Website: lowes
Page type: billing-address
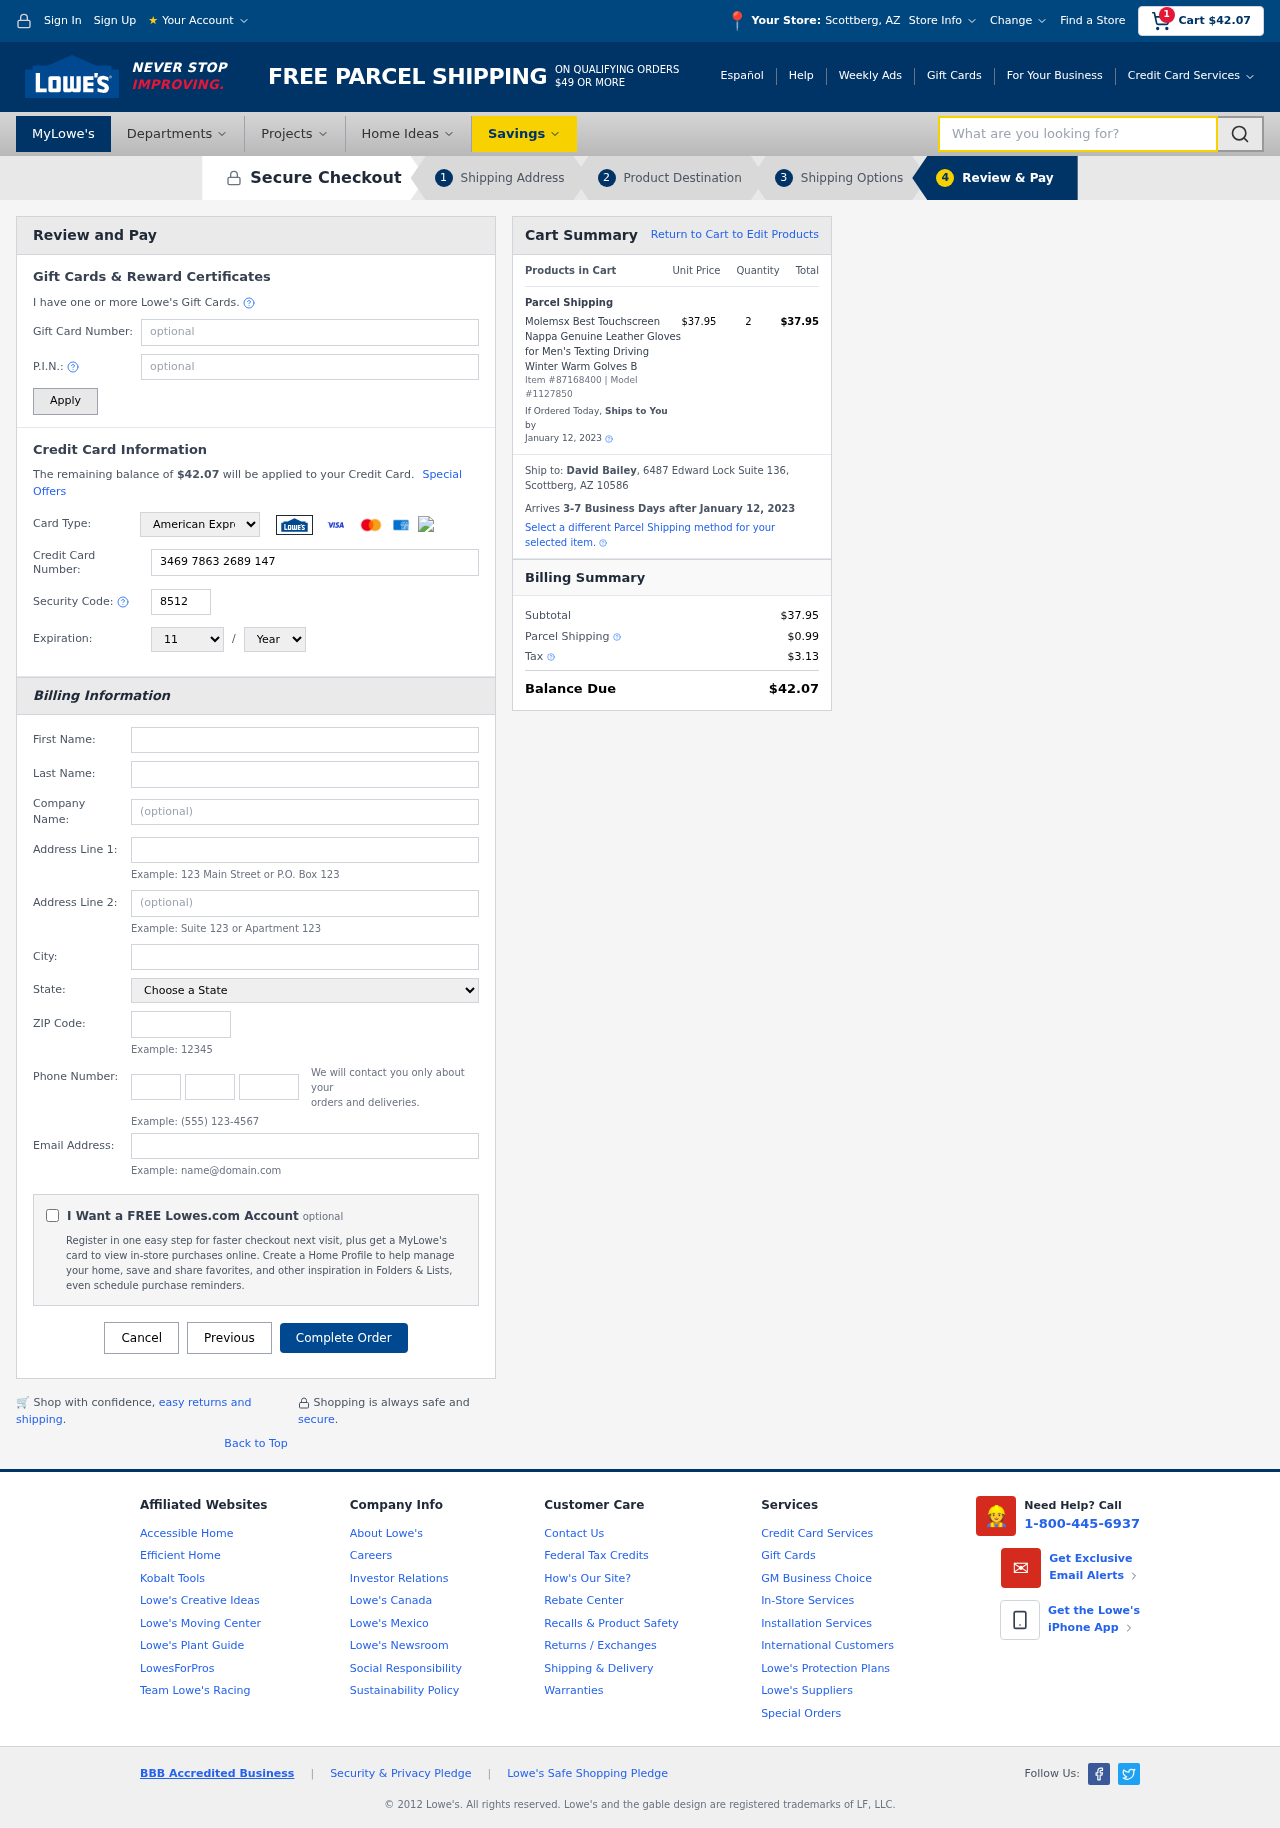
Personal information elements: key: PII_CARD_CVV
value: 8512
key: PII_CARD_EXPIRY_MONTH
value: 11
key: PII_CARD_EXPIRY_YEAR
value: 28
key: PII_CARD_NUMBER
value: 3469 7863 2689 147
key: PII_CARD_TYPE
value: American Express
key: PII_CITY
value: Scottberg
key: PII_CITY_STATE
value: Scottberg, AZ
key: PII_COMPANY
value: Harmon-Olson
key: PII_EMAIL
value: david.bailey@yahoo.com
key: PII_FIRSTNAME
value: David
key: PII_FULLNAME
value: David Bailey
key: PII_LASTNAME
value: Bailey
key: PII_PHONE_AREA
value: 277
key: PII_PHONE_PREFIX
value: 552
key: PII_PHONE_SUFFIX
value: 7506
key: PII_POSTCODE
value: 10586
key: PII_STATE
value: Arizona
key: PII_STREET
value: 6487 Edward Lock Suite 136
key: PII_CITY_STATE_ZIP
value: Scottberg, AZ 10586
Product elements: key: PRODUCT1_NAME
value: Molemsx Best Touchscreen Nappa Genuine Leather Gloves for Men's Texting Driving Winter Warm Golves B
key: PRODUCT1_PRICE
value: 37.95
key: PRODUCT1_QUANTITY
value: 2
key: PRODUCT_ITEM_NUMBER
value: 87168400
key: PRODUCT_MODEL_NUMBER
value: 1127850
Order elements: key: ORDER_SUBTOTAL
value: $42.07
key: ORDER_TOTAL
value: $42.07
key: ORDER_SHIPPING_DATE
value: January 12, 2023
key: ORDER_SUBTOTAL
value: $37.95
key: ORDER_DELIVERY_DATE
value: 3-7 Business Days after January 12, 2023
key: ORDER_SHIPPING_DATE2
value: January 12, 2023
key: ORDER_SUBTOTAL2
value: $37.95
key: ORDER_SHIPPING_COST
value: $0.99
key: ORDER_TAX
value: $3.13
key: ORDER_TOTAL2
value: $42.07
Search elements: key: HEADER_SEARCH
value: What are you looking for?